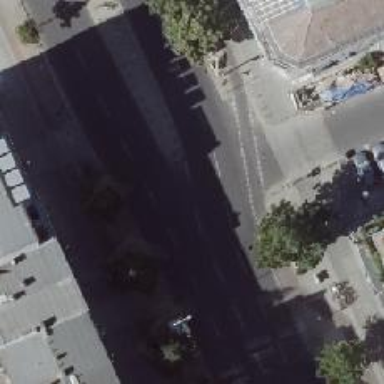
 there is cycle track alongside the road."